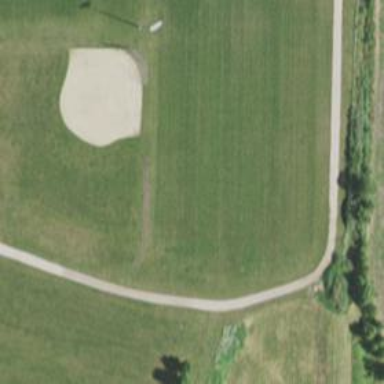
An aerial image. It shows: Softball pitch for leisure land activities.